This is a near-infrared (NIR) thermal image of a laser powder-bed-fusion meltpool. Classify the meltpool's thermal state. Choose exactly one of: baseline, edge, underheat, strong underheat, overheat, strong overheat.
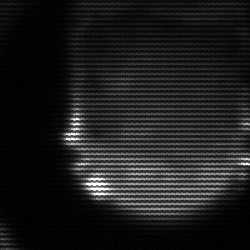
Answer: strong underheat